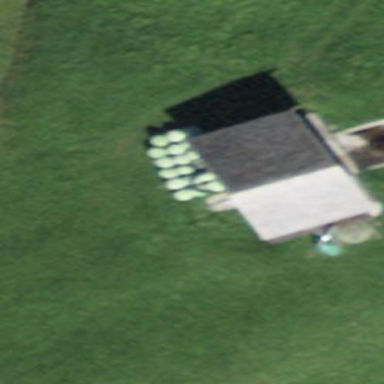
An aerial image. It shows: Rural barn.